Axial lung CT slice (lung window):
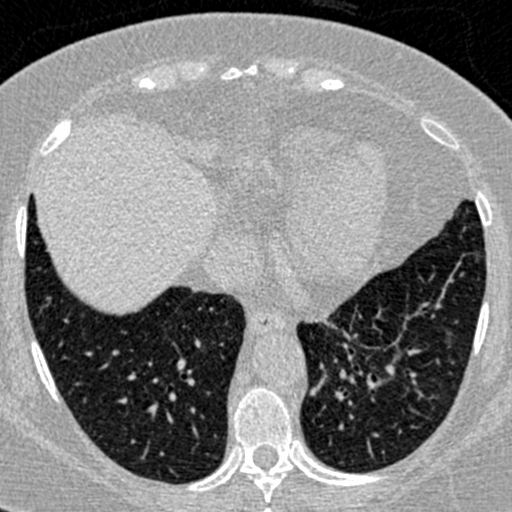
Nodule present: no